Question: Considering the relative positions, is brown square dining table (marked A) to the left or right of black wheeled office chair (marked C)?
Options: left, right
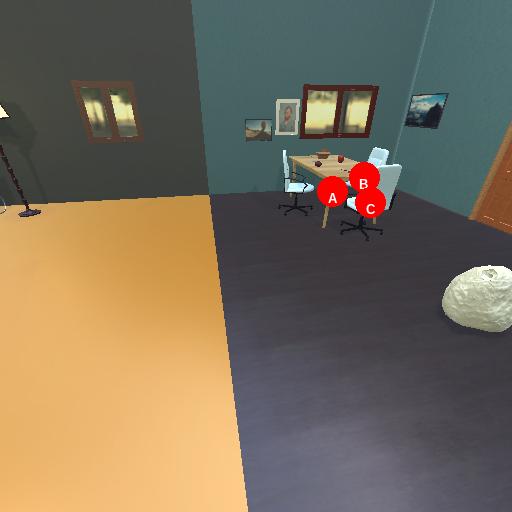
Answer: left